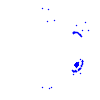
Particle: electron